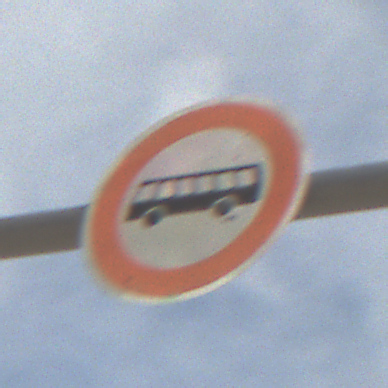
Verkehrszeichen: VerbotKraftomnibusse
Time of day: MorningAfternoon
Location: Outdoor (Urban)
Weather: PartlyCloudy
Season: NotSpecified
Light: Natural